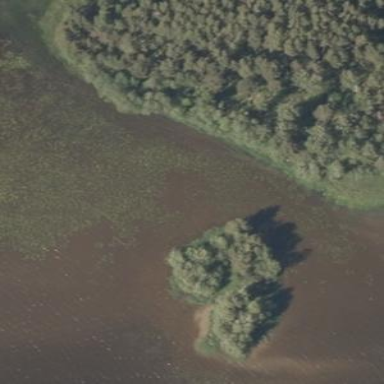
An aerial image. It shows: Islet surrounded by forest.